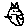
Label: cat